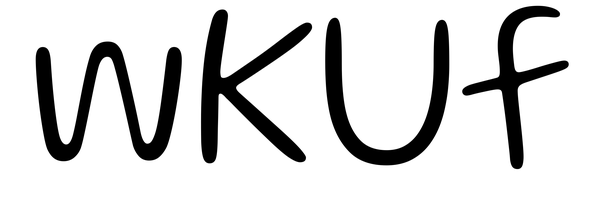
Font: Gluten_ExtraLight